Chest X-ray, PA view. Patient: 58 years old, sex M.
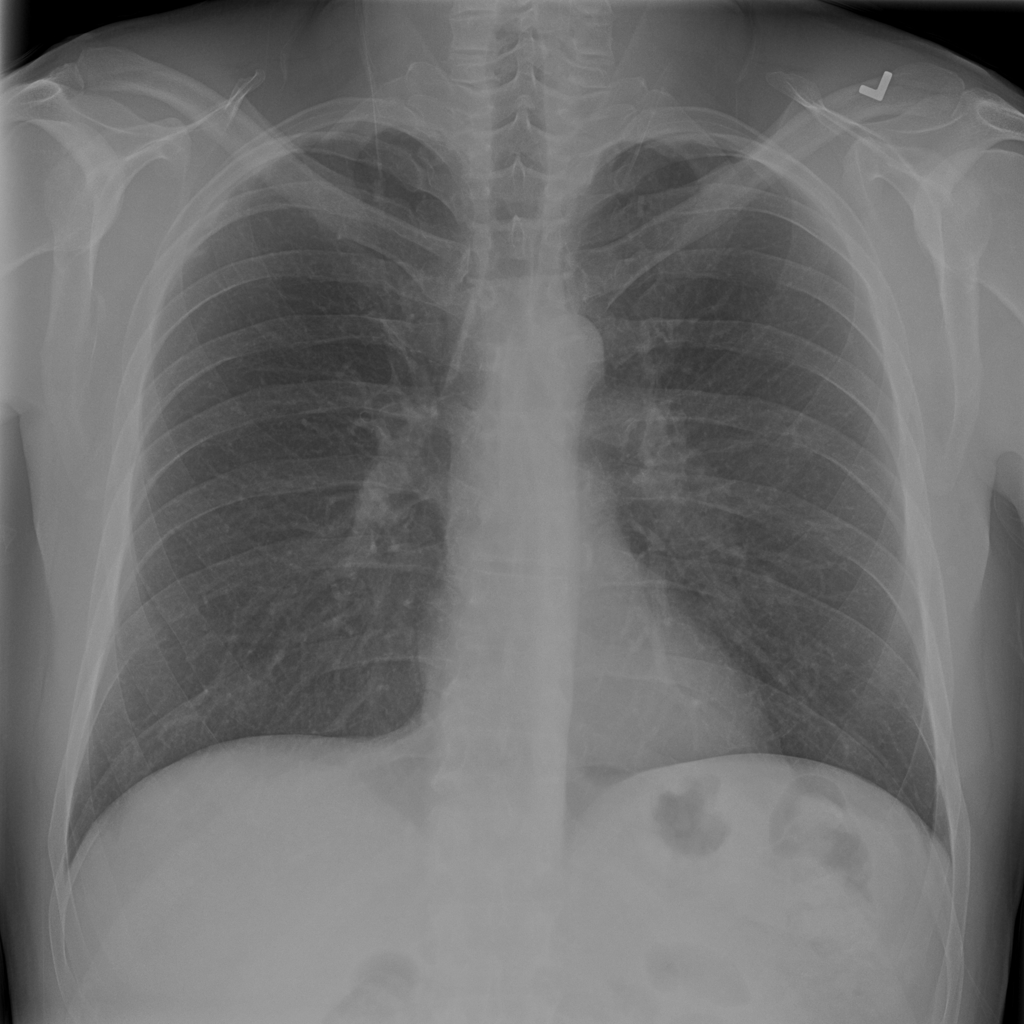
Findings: No Finding